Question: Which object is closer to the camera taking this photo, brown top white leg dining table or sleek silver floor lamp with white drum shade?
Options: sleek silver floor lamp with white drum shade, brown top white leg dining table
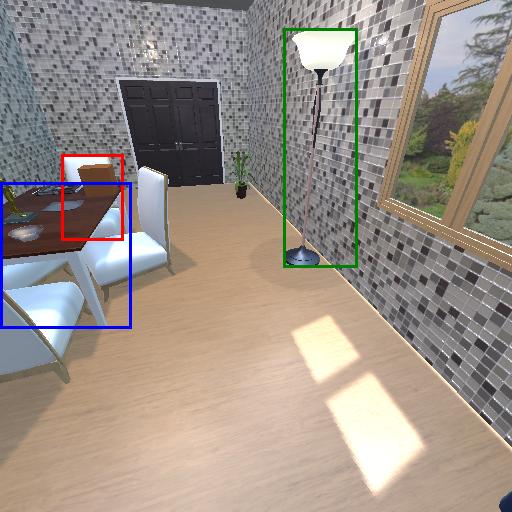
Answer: sleek silver floor lamp with white drum shade